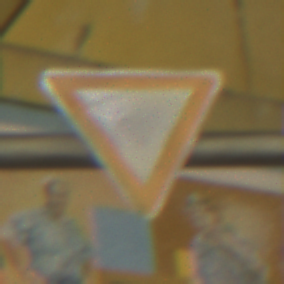
Verkehrszeichen: VorfahrtGewaehren
Umgebung: Outdoor, Urban
Tageszeit: Night
Wetter: PartlyCloudy
Licht: Artificial
Jahreszeit: NotSpecified
Kontrast: HighContrast